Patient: sex M, age 48
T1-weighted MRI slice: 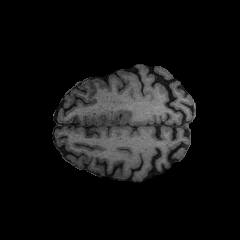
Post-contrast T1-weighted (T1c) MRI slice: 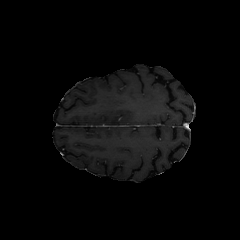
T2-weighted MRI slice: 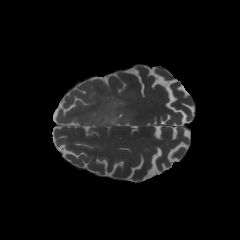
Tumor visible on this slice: yes
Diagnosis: Astrocytoma, IDH-mutant
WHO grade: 3